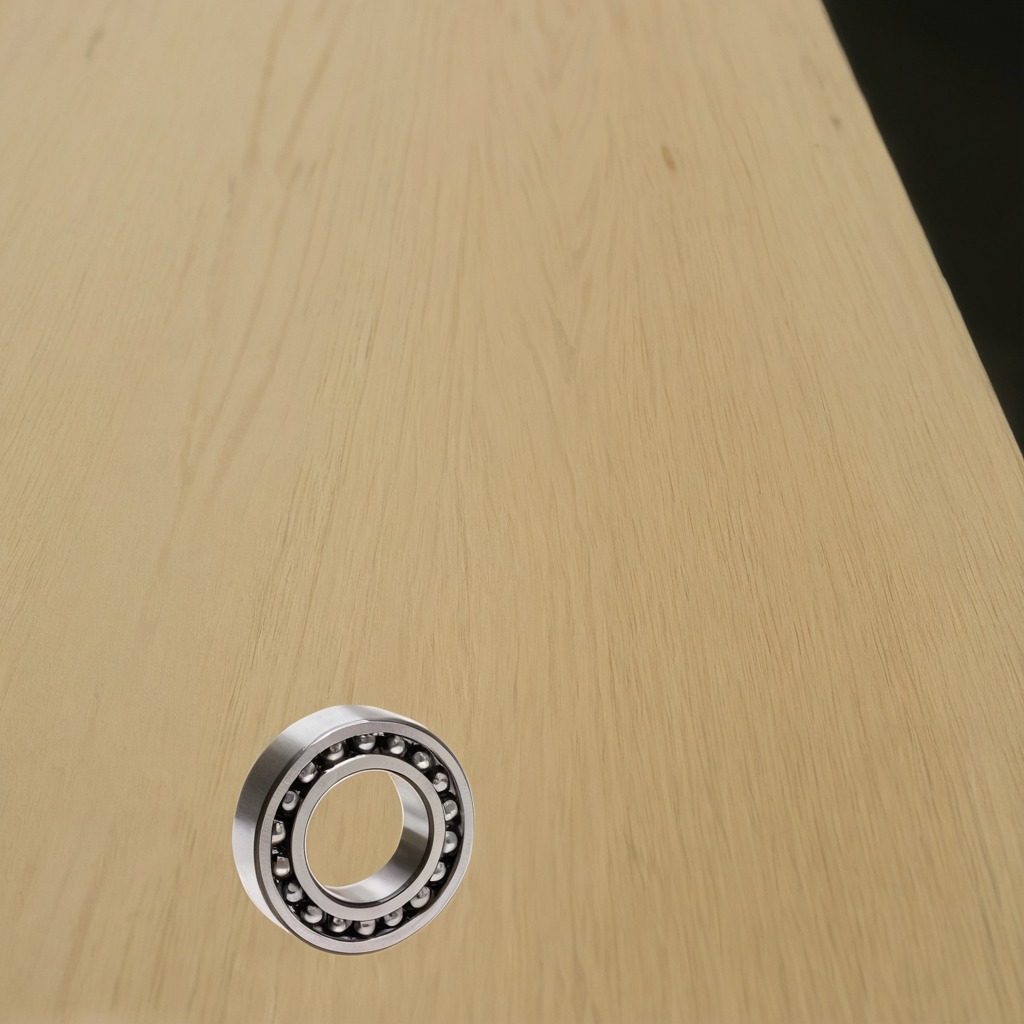
A ball bearing is lying on the plywood surface in a paint workshop lit by afternoon window light.